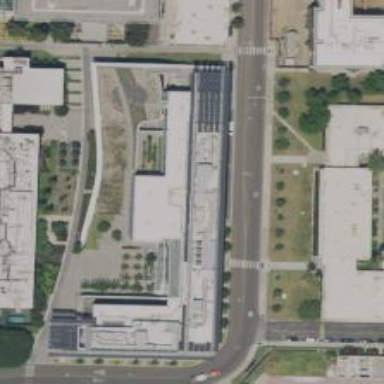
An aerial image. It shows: College building.